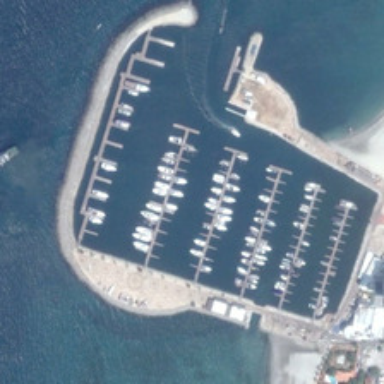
A irregular square port in it while with many buildings besides .